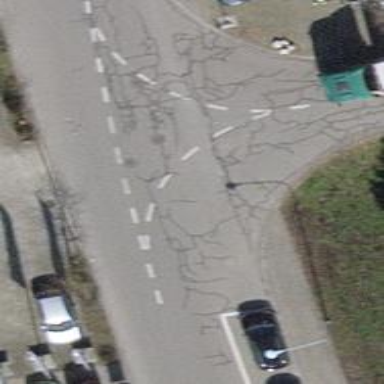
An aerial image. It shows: Residential road with asphalt surface. Sidewalk is present on the left side.